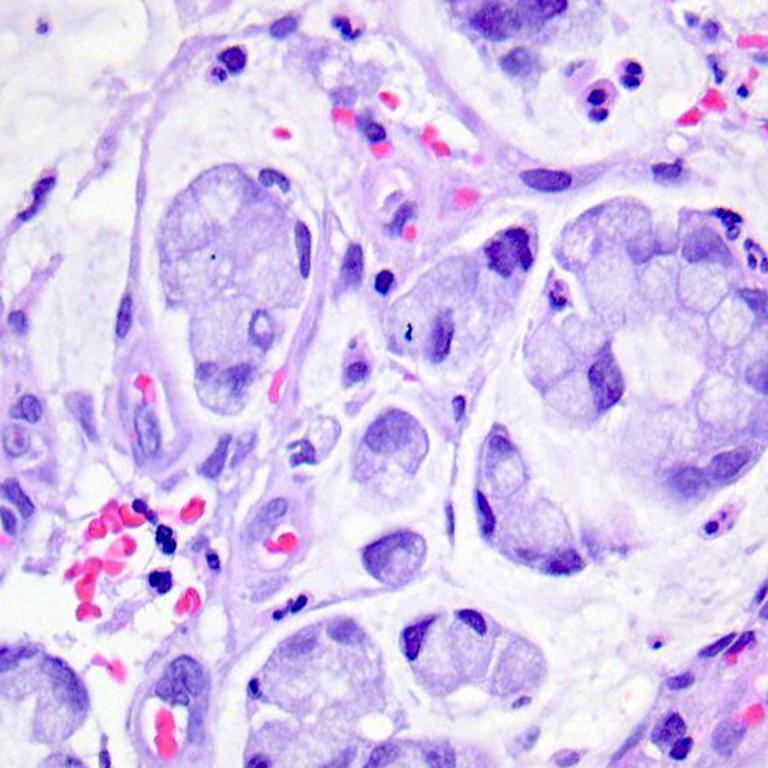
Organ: colon
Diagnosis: adenocarcinomas